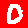
Digit: 0